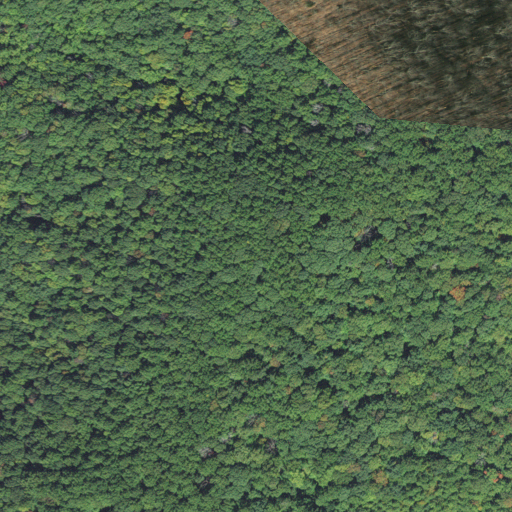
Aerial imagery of mountain in North Carolina named Harmon Den Mountain containing deciduous forest and mixed forest